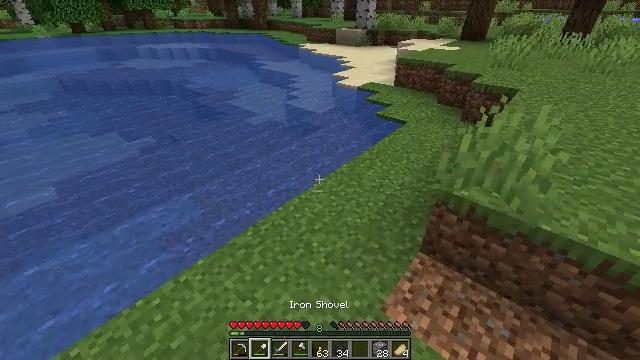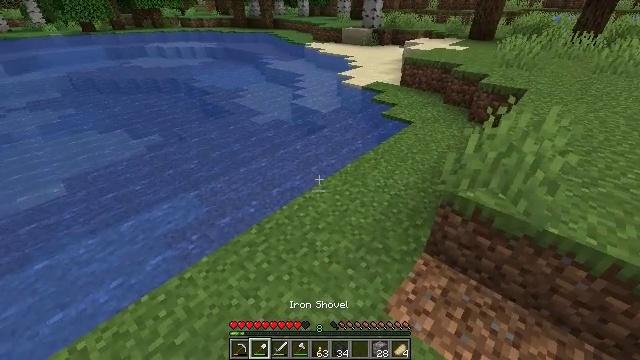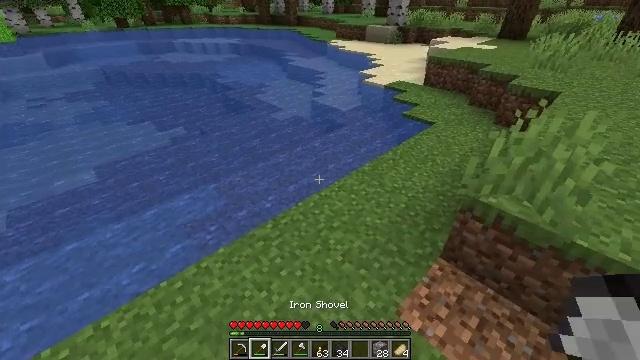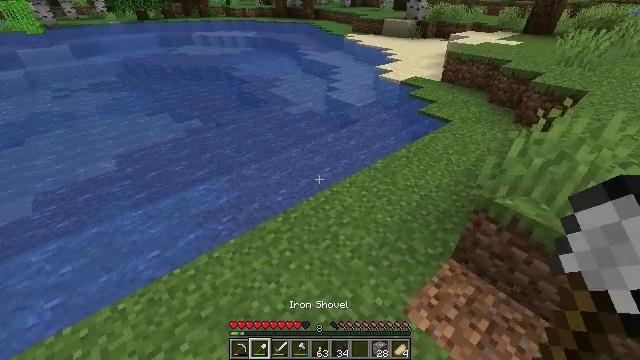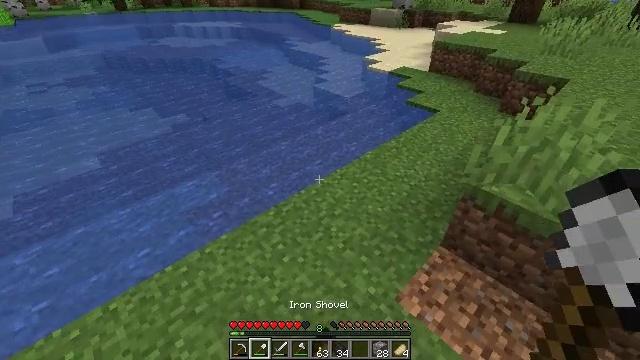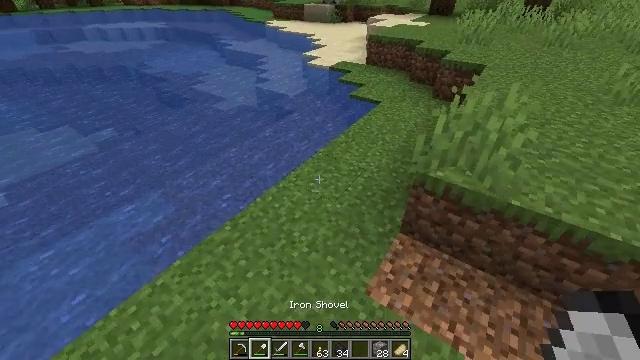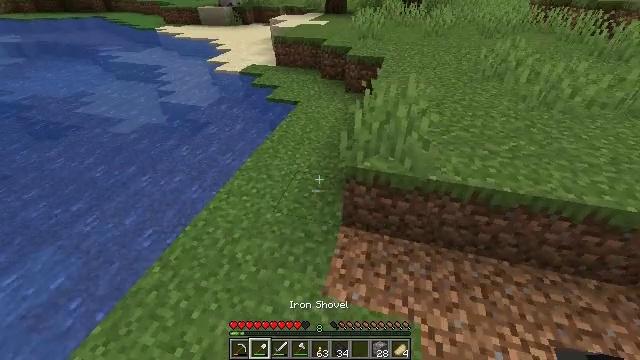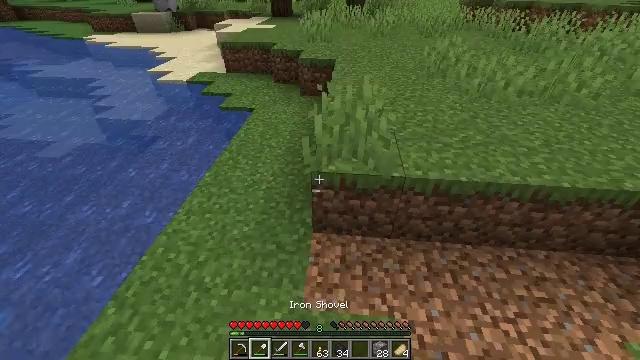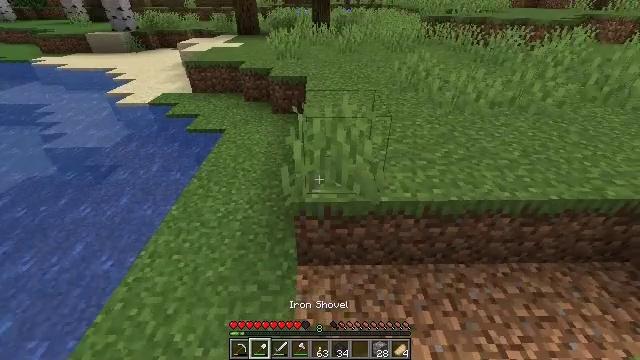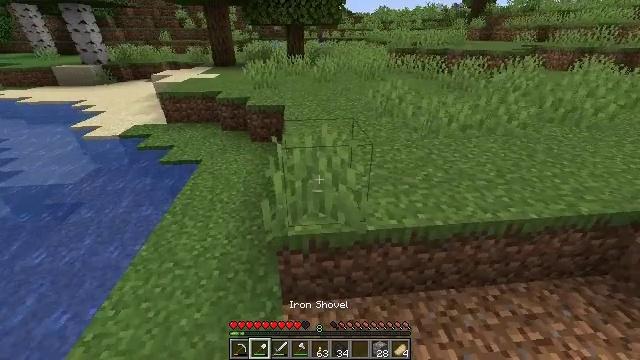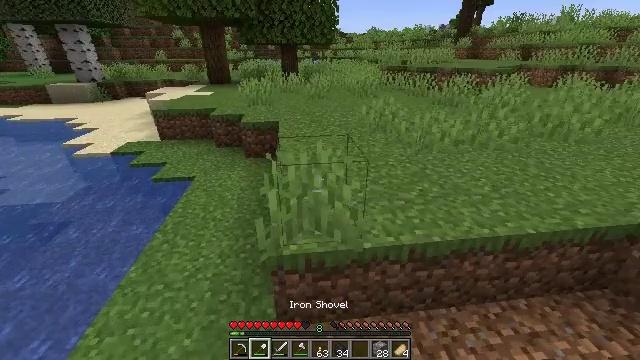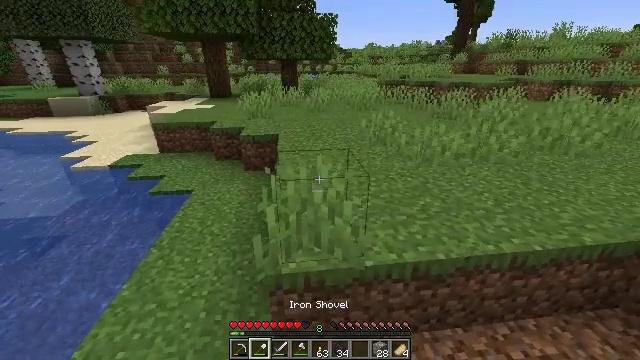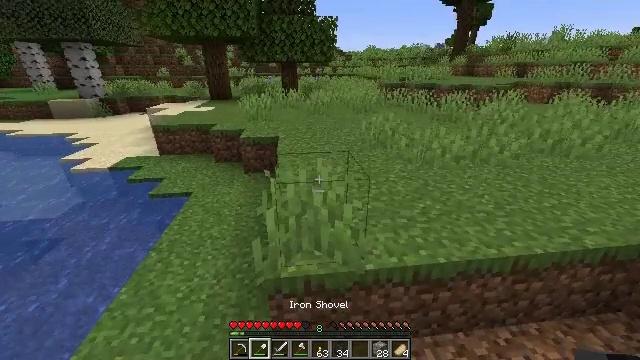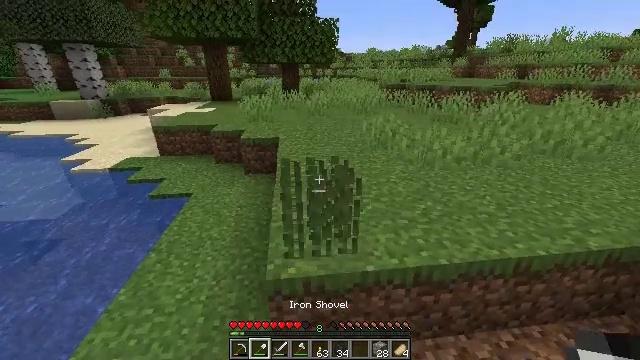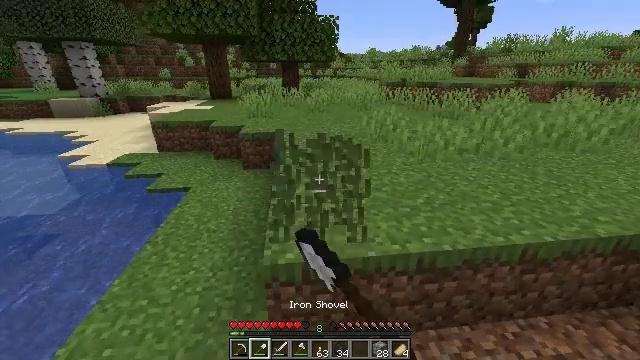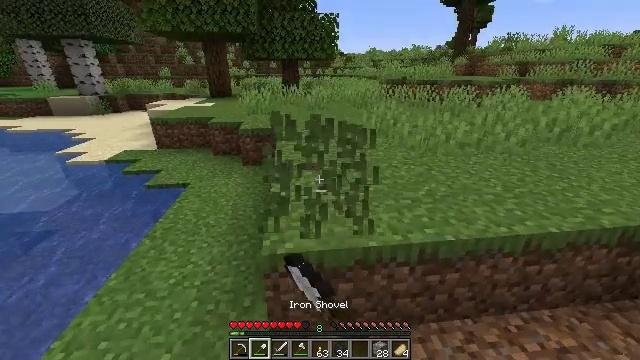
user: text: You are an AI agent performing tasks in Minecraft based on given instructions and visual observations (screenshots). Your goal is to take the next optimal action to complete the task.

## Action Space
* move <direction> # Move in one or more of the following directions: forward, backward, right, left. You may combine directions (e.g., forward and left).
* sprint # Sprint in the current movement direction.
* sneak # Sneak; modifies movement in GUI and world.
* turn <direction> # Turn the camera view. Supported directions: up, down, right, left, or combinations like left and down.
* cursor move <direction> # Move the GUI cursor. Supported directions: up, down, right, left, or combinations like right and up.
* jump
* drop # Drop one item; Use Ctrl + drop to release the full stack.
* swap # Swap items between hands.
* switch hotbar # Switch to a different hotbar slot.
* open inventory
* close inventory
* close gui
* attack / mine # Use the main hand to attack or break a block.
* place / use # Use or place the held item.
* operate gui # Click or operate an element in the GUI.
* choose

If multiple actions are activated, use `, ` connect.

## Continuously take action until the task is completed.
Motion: motion action
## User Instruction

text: Break the grass block.
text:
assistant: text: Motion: turn left
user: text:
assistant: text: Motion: turn left
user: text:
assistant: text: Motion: turn left and down
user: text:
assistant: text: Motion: turn right and down
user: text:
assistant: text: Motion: move forward, turn right
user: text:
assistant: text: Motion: move forward, turn right
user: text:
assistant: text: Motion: move forward, turn right
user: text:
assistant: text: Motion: move forward, turn right and up
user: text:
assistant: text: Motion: turn right and up
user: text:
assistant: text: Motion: turn right and up
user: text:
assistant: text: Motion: turn up
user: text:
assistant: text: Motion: no_op
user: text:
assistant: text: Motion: attack / mine
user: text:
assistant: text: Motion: attack / mine
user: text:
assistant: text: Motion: attack / mine
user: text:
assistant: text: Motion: attack / mine
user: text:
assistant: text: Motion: attack / mine
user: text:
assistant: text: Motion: no_op
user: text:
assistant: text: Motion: no_op
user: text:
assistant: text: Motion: no_op
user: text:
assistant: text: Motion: no_op
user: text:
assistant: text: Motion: no_op
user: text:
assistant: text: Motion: no_op
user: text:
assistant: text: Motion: no_op
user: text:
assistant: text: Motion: no_op
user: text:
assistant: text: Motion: no_op
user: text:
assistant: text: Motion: no_op
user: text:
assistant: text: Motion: no_op
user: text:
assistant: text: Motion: move forward
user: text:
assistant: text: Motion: move forward, turn right